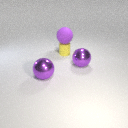
small yellow rubber cylinder behind large purple metal sphere